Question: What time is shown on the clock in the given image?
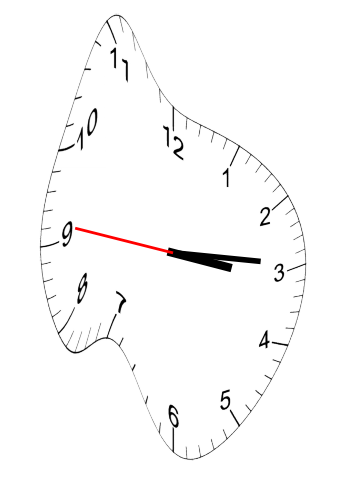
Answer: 03:14:46